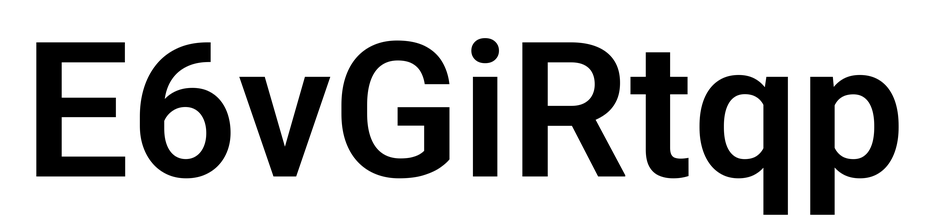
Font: Roboto_SemiBold